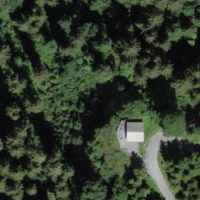
EUNIS habitat code: 43
Species observed at this site:
Petasites albus